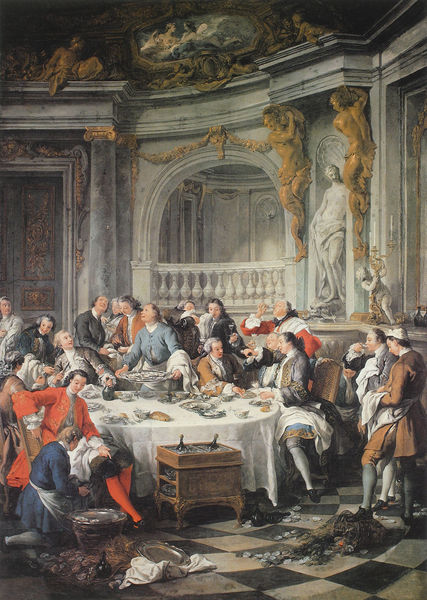
Titel: Austernfrühstück
Künstler: Jean - Francois de Troy
Institution: Chantilly, Musée Condé
Schlagwörter: blau, gemälde, weiß, gelb, menschen, braun, grau, marmor, männer, schwarz, säulen, tisch, tür, eis, rot, schloss, tuch, feier, flaschen, gelage, schüssel, teller, figur, gold, adel, engel, balkon, bogen, figuren, essen, tafel, wein, korb, brot, stuck, plastik, strümpfe, balustrade, fliesen, orgie, servieren, gesims, altan, roit, münzen, stuk